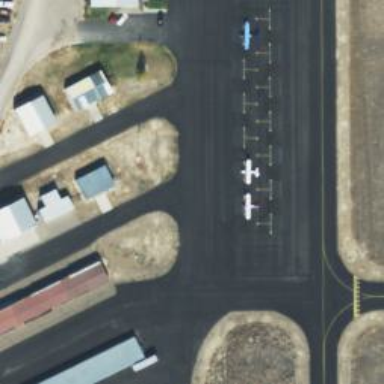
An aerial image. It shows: Asphalt taxiway in the airport.